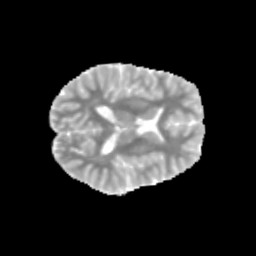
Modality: MD
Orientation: axial
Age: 12
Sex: male
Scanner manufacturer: siemens
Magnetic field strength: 3 T
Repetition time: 3.8 s
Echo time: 0.07 s